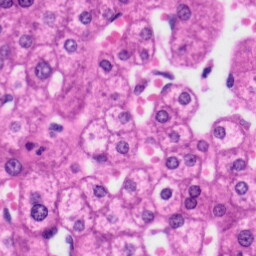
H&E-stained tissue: Liver